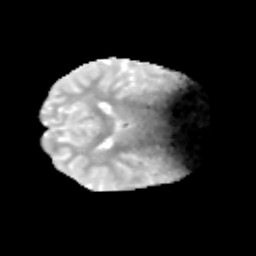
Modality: MD
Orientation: axial
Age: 13
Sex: male
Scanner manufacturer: siemens
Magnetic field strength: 3 T
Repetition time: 3.8 s
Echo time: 0.07 s